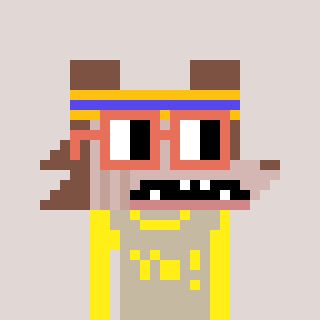
a pixel art character with square orange glasses, a werewolf-shaped head and a bege-colored body on a warm background